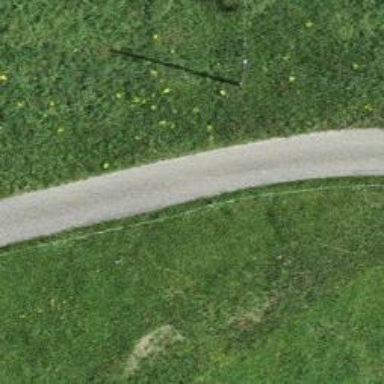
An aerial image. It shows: Unclassified road with asphalt surface.